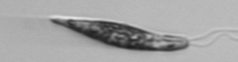
Label: Euglena